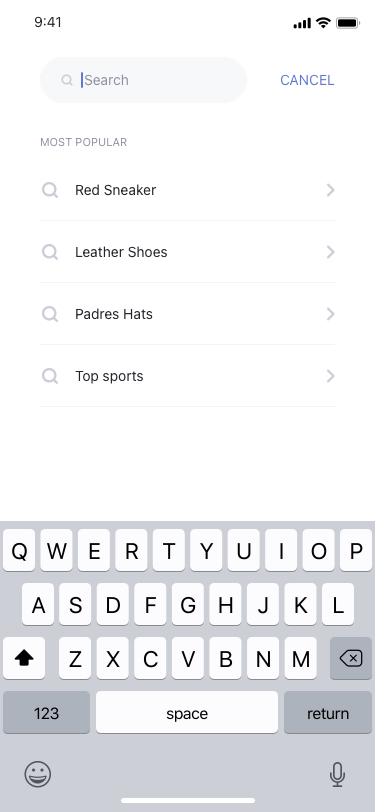
Text in this UI design:
MOST POPULAR
Search